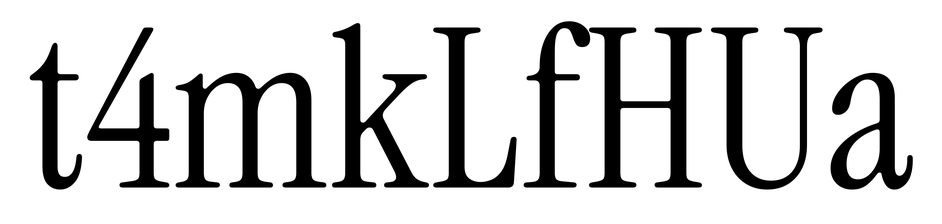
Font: InstrumentSerif-Regular